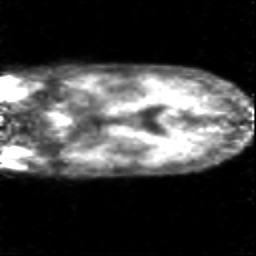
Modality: PET
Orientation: coronal
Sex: female
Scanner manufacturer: siemens